Interaction volume radius: 5 \u00c5
Interaction volume height: 20 \u00c5
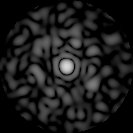
Disorder parameter: 0.8137